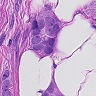
Metastatic tissue present: yes